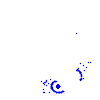
Particle: kaon